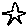
Label: star